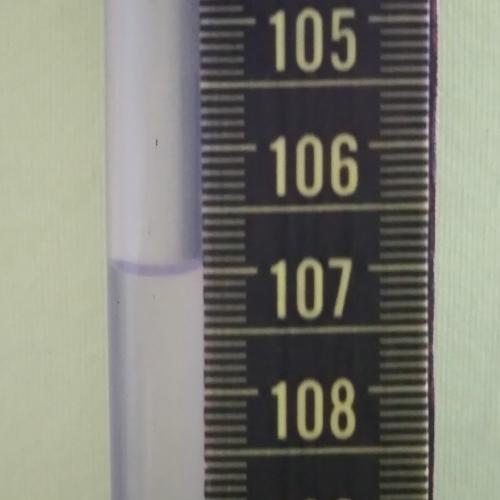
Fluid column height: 107.0 cm